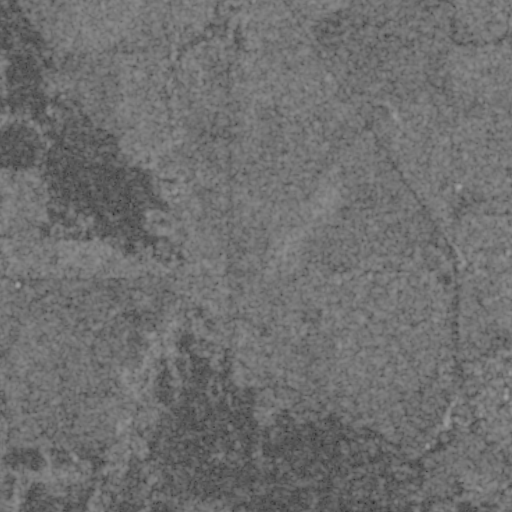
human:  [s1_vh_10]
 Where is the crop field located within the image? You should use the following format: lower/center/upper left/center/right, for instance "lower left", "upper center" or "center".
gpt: The crop field is located in the lower right of the image.
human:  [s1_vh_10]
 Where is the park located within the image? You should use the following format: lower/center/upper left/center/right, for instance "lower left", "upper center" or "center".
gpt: The park is located in the center right of the image.
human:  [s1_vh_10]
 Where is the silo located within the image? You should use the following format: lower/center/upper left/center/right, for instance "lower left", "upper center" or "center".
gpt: The silo is located in the lower right of the image.
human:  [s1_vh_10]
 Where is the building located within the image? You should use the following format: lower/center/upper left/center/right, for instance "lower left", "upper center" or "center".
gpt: The building is located in the lower right of the image.
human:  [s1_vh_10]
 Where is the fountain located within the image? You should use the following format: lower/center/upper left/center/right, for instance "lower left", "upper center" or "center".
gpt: The fountain is located in the lower right of the image.
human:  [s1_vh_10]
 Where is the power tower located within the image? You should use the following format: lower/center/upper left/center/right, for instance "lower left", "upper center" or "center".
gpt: There is no power tower in the image.

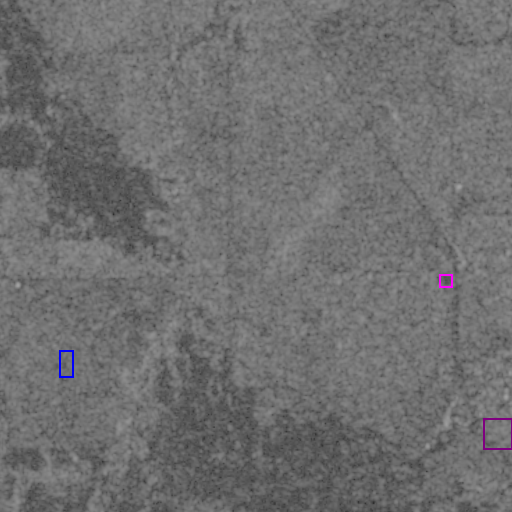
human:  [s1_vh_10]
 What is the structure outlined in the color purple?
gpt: The structure outlined in purple is a crop field.
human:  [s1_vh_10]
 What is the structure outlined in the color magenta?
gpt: The structure outlined in magenta is a park.
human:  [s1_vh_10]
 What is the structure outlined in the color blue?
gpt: The structure outlined in blue is a building.
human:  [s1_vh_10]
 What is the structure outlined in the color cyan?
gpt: There is no cyan outline.